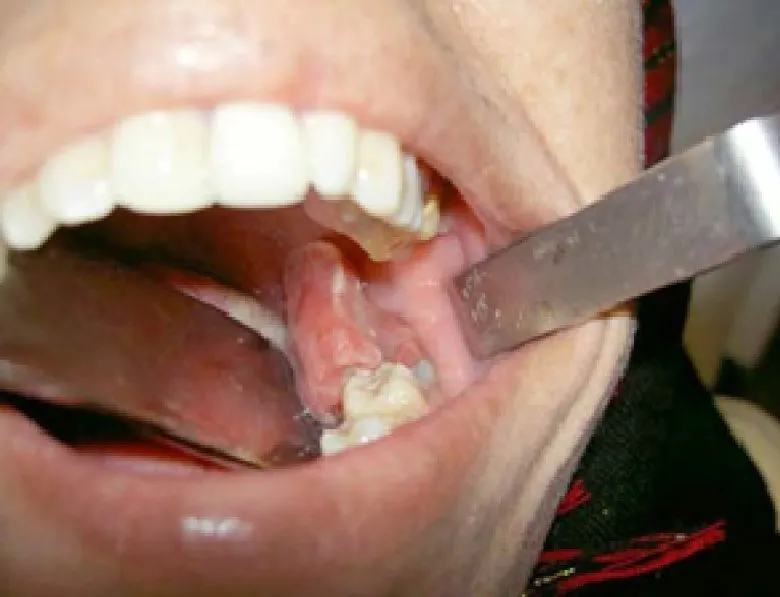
Unusual chronic hyperplastic pulpitis in unique large size.
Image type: medical_photograph (other_medical_photograph)